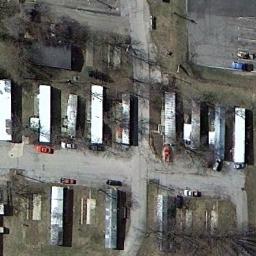
Label: residential